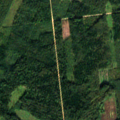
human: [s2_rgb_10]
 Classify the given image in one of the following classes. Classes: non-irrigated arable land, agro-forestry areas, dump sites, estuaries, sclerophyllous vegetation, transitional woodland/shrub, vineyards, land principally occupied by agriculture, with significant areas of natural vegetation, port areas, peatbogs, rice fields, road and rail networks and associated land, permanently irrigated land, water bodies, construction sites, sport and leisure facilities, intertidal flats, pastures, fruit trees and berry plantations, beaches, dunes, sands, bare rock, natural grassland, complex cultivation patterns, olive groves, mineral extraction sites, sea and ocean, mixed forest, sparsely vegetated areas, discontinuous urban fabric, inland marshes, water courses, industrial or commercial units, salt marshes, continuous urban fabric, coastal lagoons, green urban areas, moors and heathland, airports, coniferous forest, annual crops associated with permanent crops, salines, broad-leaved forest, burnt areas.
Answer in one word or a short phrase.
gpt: land principally occupied by agriculture, with significant areas of natural vegetation, coniferous forest, mixed forest, transitional woodland/shrub